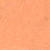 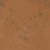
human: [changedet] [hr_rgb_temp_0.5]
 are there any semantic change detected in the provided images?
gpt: Everything remains the same.